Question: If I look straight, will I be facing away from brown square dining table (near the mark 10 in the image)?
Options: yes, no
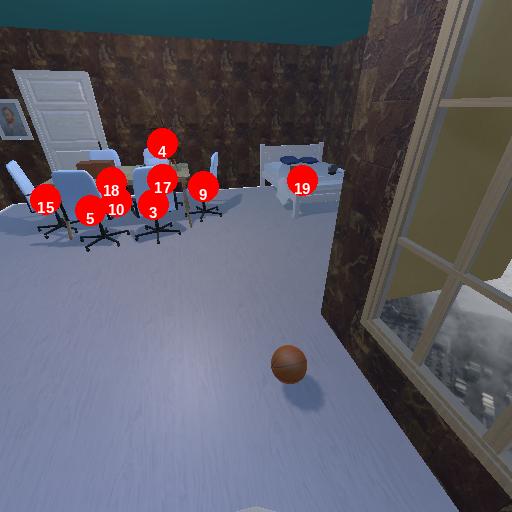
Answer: yes